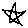
Label: star